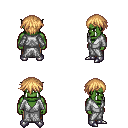
a pixel art fantasy rpg character, male body template, orc, green skin, white robe, robe skirt, light blonde short bangs hairstyle, metal boots, four views (front, back, left, right), 2x2 character sprite sheet, small pixel art, hard edges, no anti-aliasing